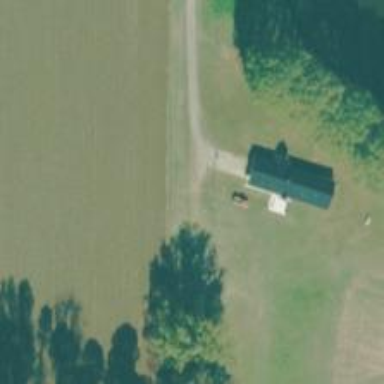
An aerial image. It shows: Driveway.